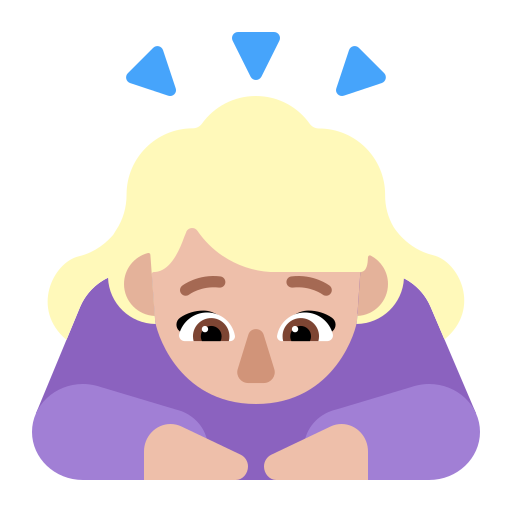
woman bowing flat  light